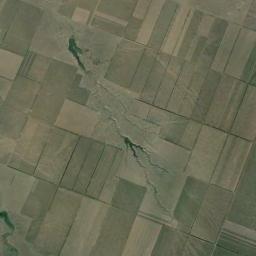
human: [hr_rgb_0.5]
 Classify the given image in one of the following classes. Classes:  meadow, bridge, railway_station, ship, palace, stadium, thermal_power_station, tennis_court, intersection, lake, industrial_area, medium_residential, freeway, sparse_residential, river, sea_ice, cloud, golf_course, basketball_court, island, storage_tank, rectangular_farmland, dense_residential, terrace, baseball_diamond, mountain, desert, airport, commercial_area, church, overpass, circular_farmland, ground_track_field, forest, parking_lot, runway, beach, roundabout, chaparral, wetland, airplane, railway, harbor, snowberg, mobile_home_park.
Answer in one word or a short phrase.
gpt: rectangular_farmland